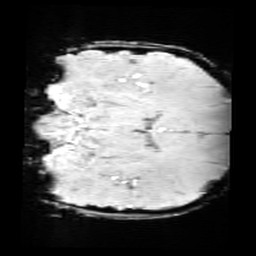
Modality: SWI
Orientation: coronal
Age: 10
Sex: male
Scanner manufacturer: siemens
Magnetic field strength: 3 T
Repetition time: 0.027 s
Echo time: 0.02 s